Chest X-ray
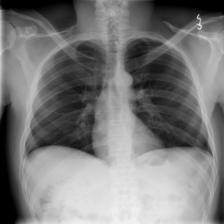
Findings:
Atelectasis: negative
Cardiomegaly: negative
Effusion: negative
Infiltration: negative
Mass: negative
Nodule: negative
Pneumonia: negative
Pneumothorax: negative
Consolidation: negative
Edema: negative
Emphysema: negative
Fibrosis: negative
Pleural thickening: negative
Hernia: negative